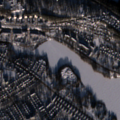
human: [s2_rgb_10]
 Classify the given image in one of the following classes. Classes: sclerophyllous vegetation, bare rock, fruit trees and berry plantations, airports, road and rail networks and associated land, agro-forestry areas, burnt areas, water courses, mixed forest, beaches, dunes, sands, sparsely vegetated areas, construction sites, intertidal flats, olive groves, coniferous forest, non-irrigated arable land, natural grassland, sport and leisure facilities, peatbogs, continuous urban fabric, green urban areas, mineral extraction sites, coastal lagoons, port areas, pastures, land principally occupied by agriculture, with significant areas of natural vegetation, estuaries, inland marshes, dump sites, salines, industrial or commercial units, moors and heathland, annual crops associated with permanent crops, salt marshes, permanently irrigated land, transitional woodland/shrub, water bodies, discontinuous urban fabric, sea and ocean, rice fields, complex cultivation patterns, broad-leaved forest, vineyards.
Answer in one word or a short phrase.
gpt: discontinuous urban fabric, industrial or commercial units, water bodies